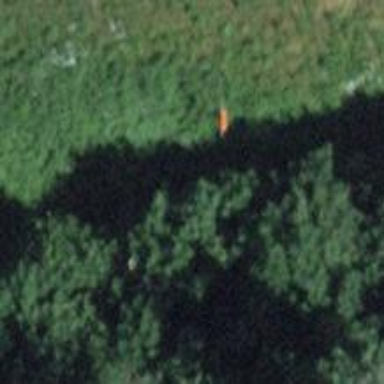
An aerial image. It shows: Pole supporting pipeline marker with roof cover.